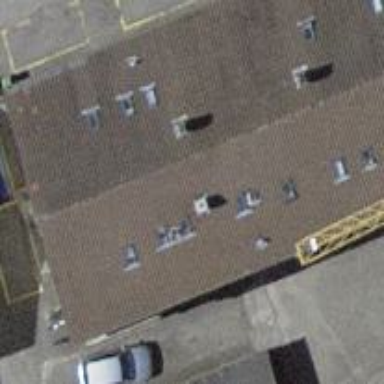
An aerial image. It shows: Gabled building.